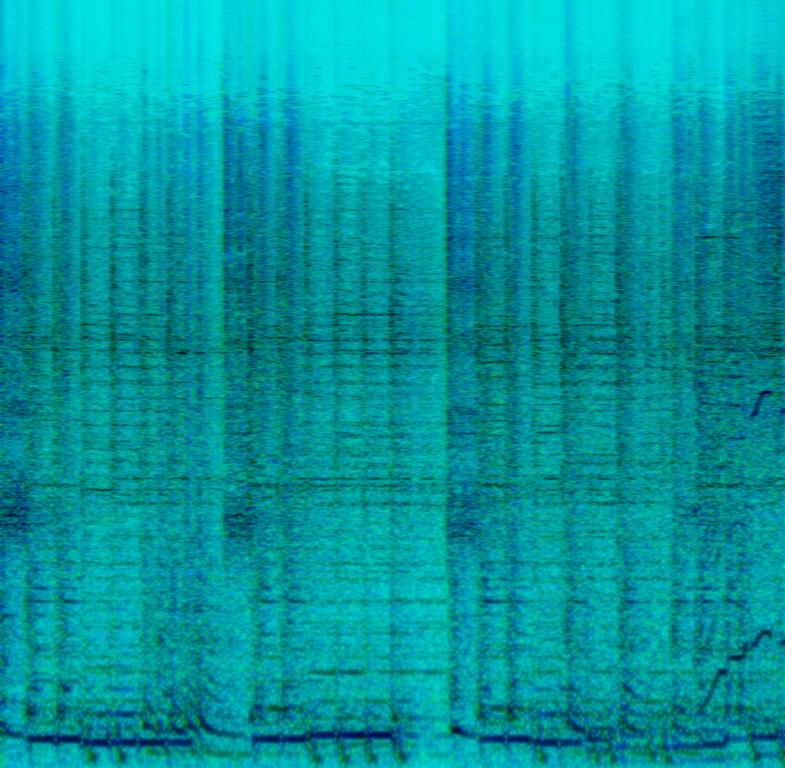
This instrumental intro features a blues rock inspired electric guitar solo with string bending, an aggressively strummed acoustic guitar, a tambourine, an electric bass guitar and an uptempo rock drum beat. Feels like a protest song from the sixties.